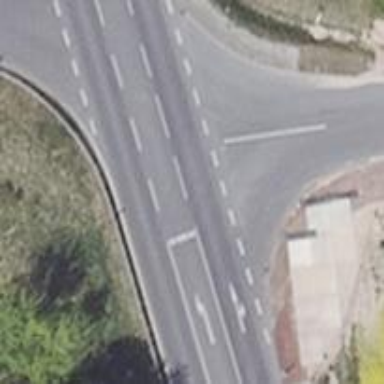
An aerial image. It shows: Asphalt road classified as primary highway.